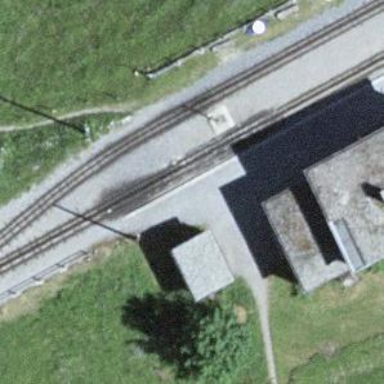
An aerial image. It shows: Narrow-gauge railway with single track. The railway is electrified with contact line.